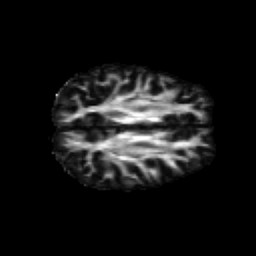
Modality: FA
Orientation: axial
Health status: healthy
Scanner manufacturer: siemens
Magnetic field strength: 3 T
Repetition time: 10 s
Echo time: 0.092 s